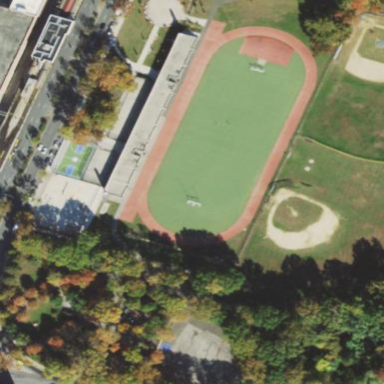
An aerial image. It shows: Soccer pitch for outdoor sports and leisure activities.